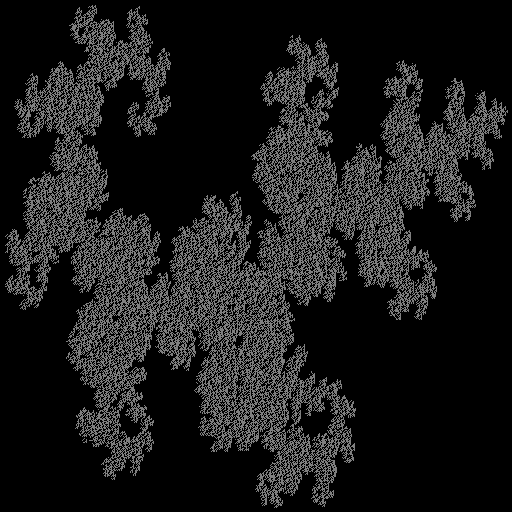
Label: a2